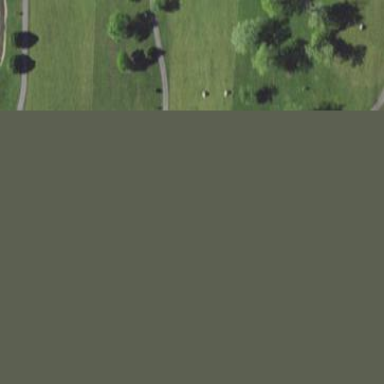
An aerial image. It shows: Well-maintained grassy area designated for golfing. It is mown fairway used for the sport of golf.